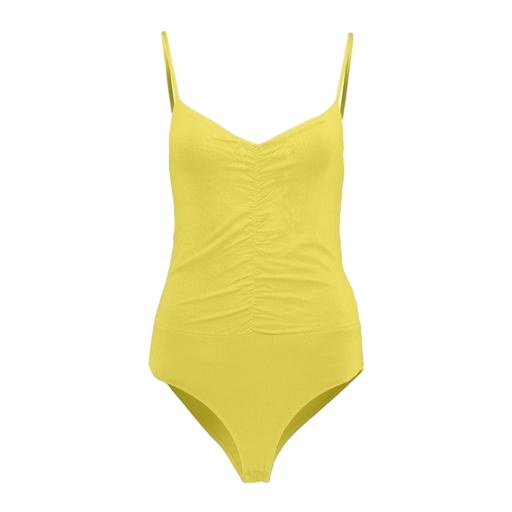
montezuma tankini, yellow italian cady emery camisole, tankini top, white background